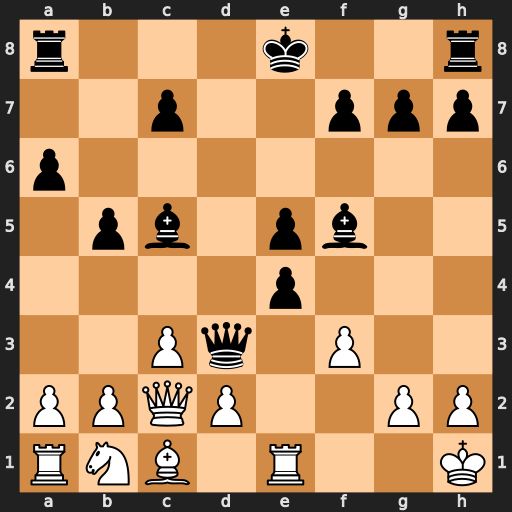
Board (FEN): r3k2r/2p2ppp/p7/1pb1pb2/4p3/2Pq1P2/PPQP2PP/RNB1R2K
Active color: w
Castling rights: kq
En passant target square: -
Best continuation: Qxd3 exd3 Rxe5+